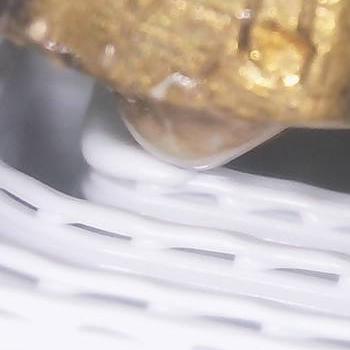
Flow rate: 238%